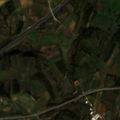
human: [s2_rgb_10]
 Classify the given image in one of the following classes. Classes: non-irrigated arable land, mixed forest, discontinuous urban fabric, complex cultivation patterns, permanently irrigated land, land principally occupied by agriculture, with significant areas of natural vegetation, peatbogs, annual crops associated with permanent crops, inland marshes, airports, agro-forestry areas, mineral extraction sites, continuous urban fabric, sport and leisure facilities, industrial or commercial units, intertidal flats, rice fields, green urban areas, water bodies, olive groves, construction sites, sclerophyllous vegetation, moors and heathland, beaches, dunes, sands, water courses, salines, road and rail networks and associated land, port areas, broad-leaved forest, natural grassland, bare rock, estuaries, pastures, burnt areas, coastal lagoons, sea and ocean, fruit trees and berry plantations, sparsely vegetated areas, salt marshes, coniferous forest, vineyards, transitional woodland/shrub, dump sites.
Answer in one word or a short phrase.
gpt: vineyards, complex cultivation patterns, land principally occupied by agriculture, with significant areas of natural vegetation, broad-leaved forest